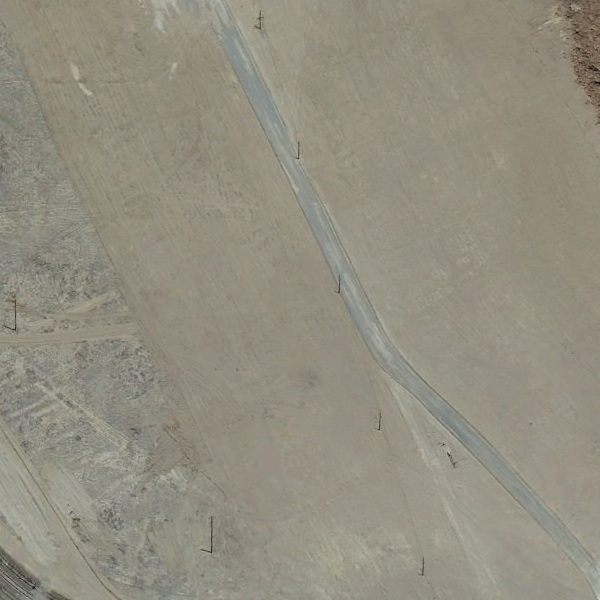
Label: BareLand